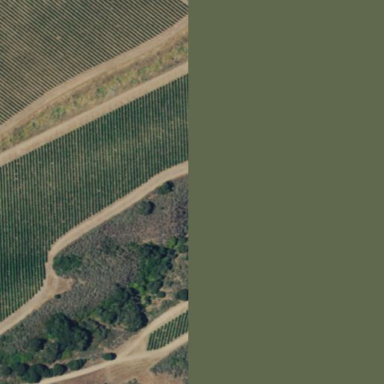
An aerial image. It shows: Prime farmland with unique characteristics - vineyard.